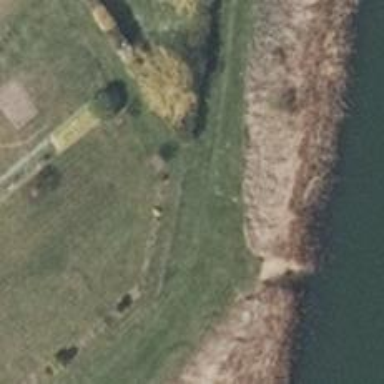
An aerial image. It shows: Grassy path with impassable smoothness.